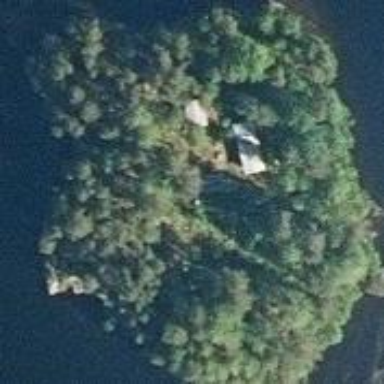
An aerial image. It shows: Image showing island.